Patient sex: M
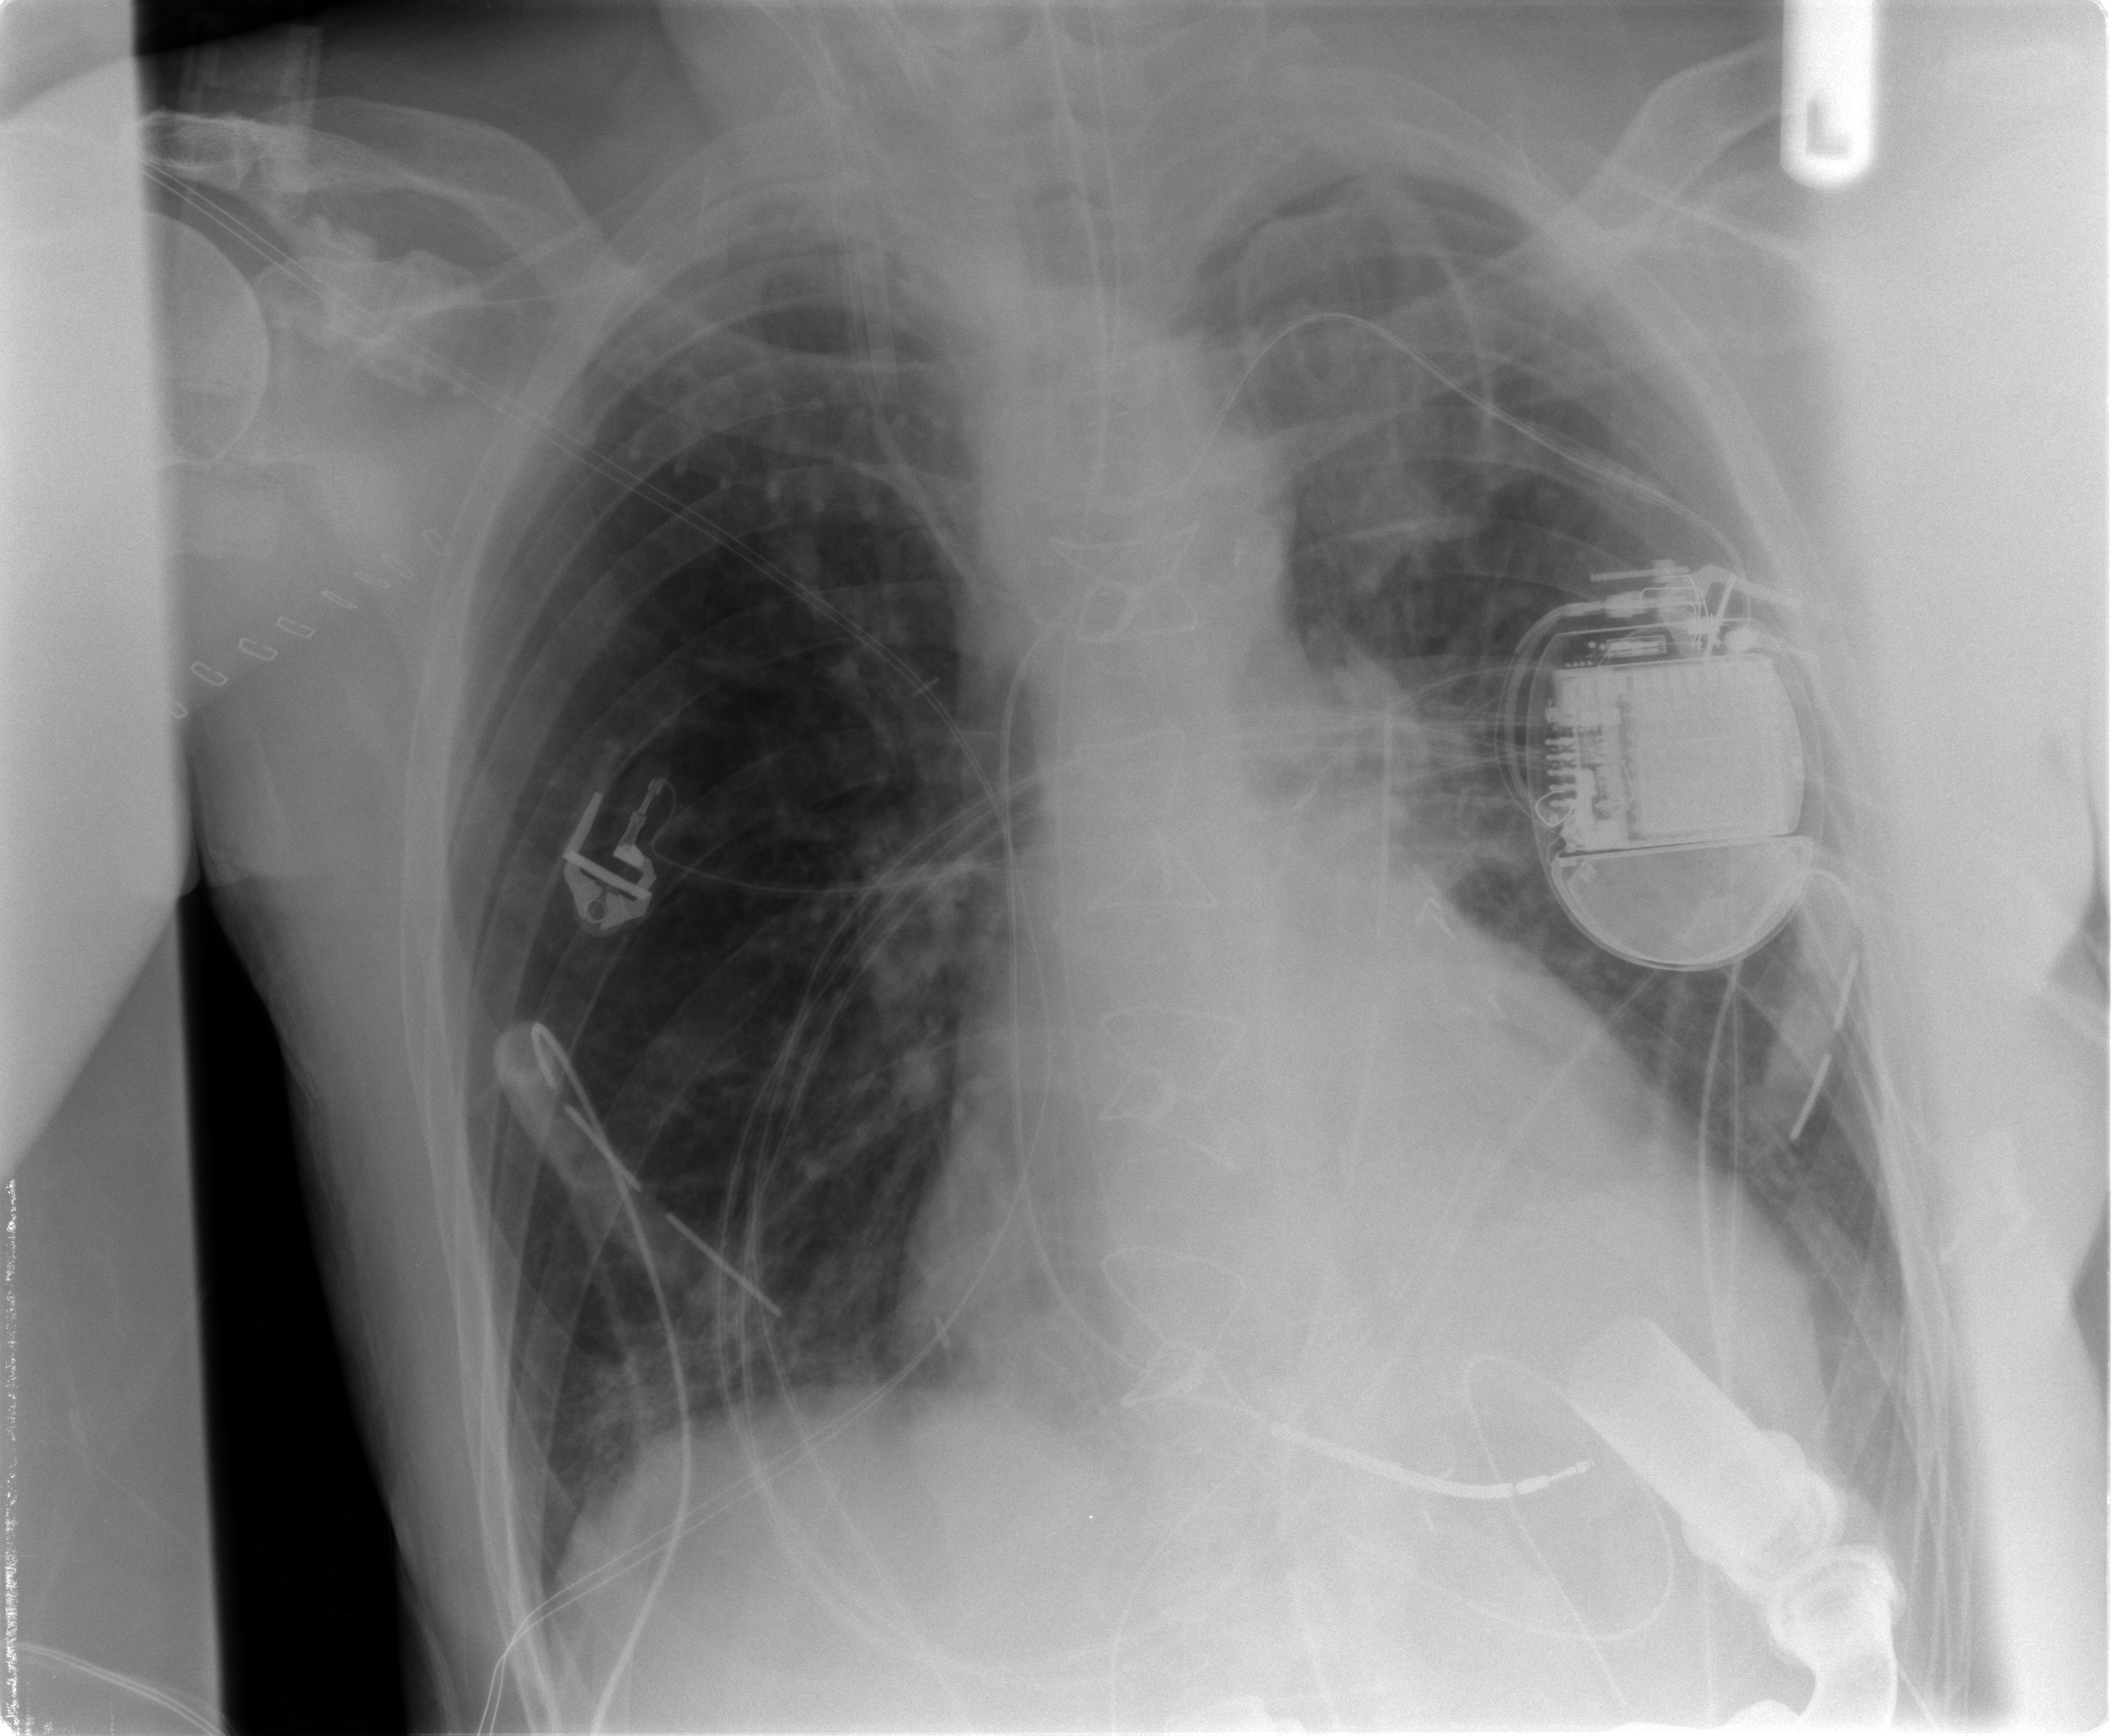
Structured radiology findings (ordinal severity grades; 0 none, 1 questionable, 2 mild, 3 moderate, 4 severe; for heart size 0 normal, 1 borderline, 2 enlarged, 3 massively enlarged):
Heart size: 2
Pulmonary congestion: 0
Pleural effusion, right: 0
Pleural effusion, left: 0
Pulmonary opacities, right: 0
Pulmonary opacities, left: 0
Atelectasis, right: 2
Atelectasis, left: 2